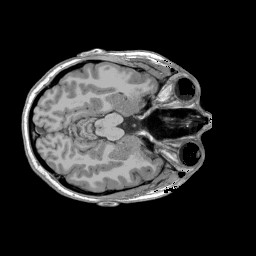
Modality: T1w
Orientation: coronal